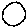
Label: circle